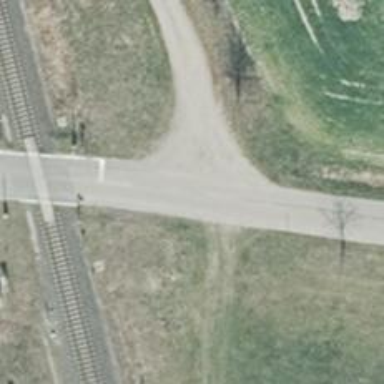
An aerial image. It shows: Unclassified road with asphalt surface.